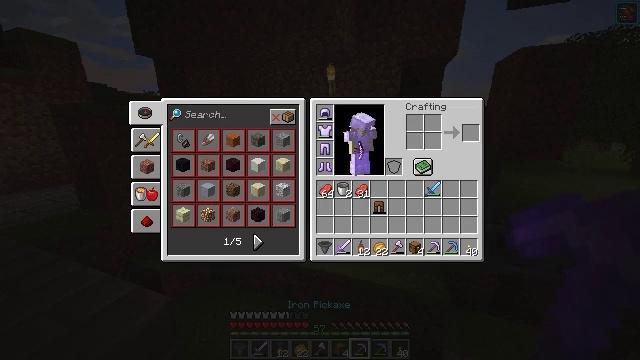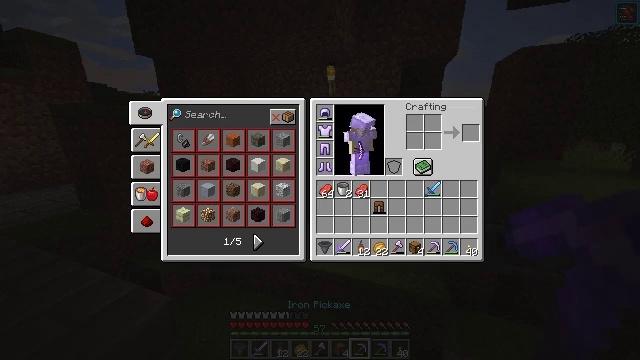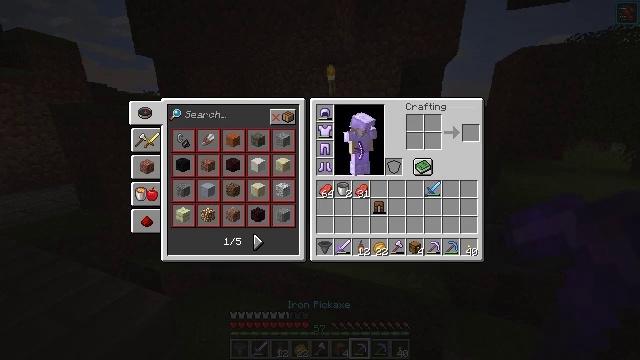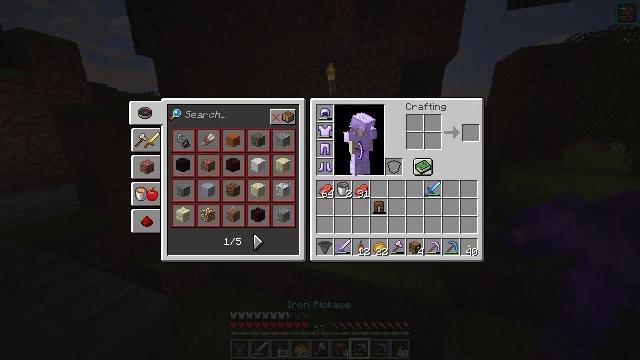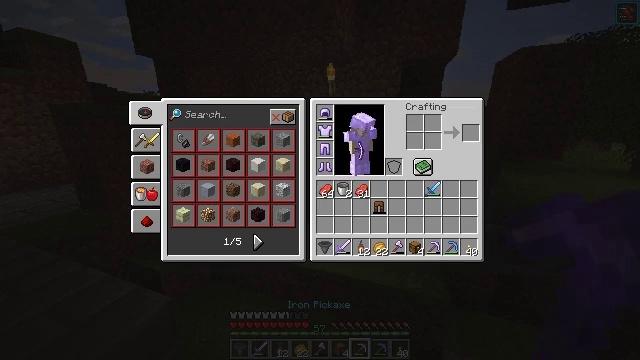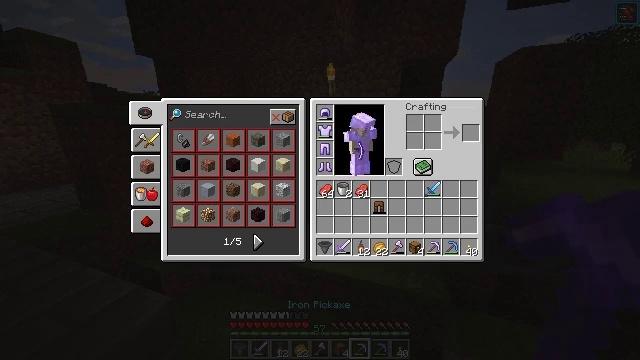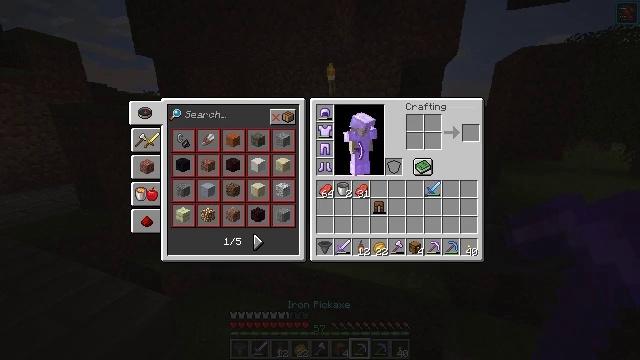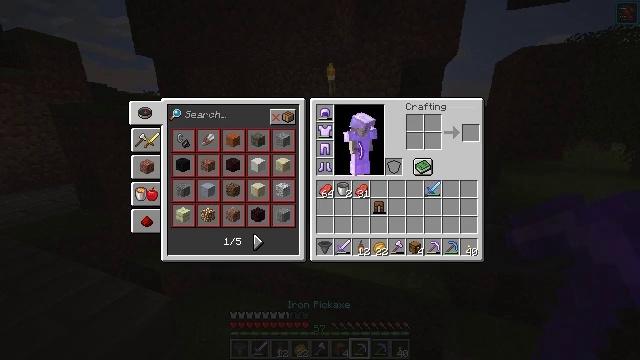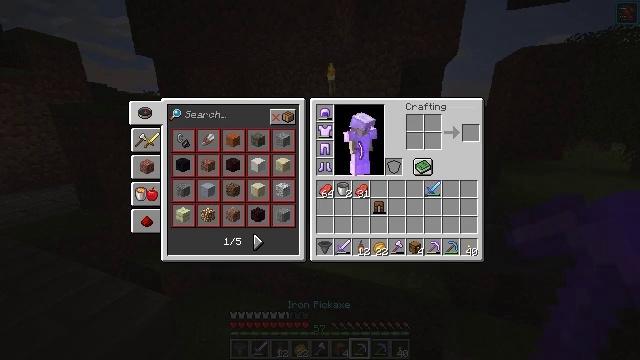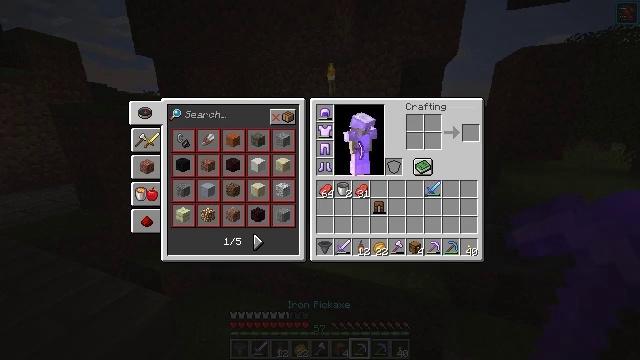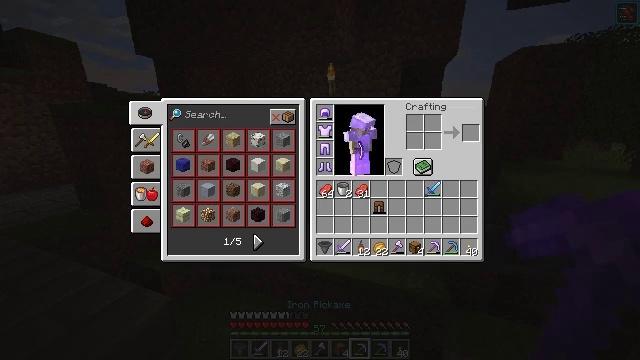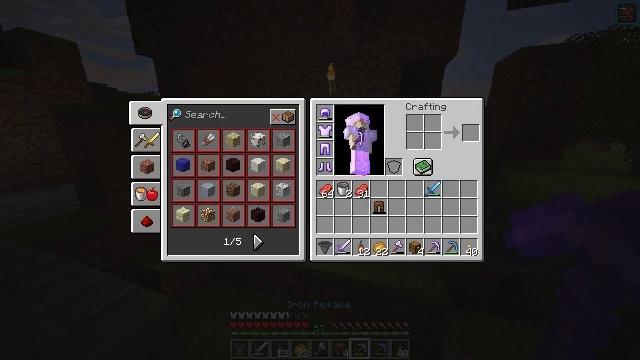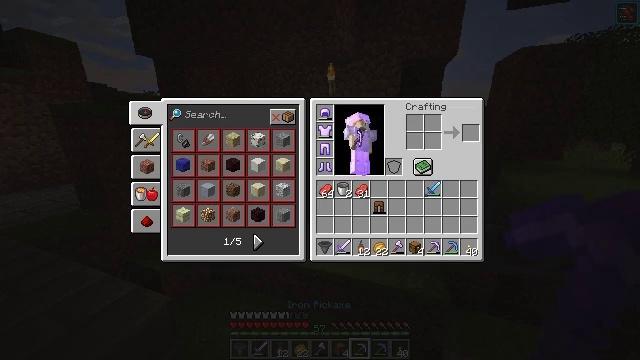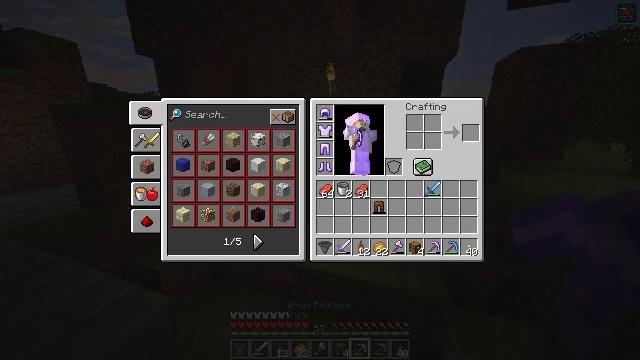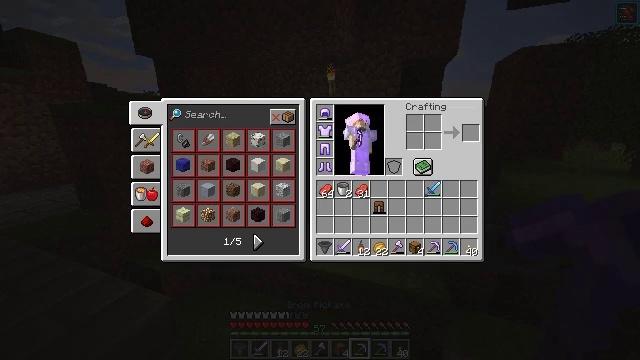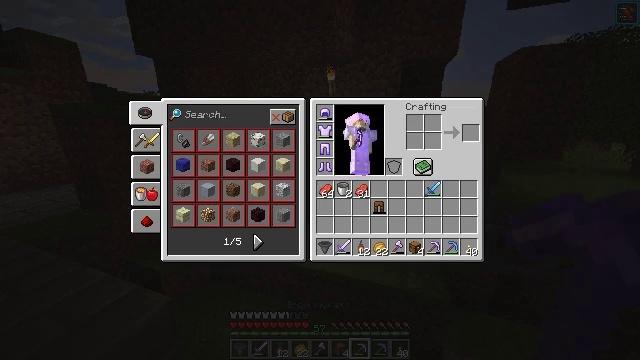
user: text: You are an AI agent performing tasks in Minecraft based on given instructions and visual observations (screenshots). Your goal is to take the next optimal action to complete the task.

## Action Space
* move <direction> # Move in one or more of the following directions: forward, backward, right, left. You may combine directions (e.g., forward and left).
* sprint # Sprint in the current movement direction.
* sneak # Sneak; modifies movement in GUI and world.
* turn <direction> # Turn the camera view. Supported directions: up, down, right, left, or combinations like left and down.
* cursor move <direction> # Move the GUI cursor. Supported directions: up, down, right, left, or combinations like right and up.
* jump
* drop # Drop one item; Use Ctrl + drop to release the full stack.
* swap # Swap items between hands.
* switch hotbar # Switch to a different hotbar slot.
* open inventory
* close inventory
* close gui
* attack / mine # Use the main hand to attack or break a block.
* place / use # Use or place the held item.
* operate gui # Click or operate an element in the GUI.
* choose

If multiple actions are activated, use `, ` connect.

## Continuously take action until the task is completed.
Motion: motion action
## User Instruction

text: Break the dropper block.
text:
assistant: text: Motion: no_op
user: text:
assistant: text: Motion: no_op
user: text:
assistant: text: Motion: no_op
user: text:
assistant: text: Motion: no_op
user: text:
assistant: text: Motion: no_op
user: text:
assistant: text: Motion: no_op
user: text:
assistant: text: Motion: no_op
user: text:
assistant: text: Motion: no_op
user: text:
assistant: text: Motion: no_op
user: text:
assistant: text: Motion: no_op
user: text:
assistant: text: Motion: cursor move left
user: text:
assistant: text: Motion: cursor move left
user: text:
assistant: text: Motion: cursor move left
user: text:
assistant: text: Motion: operate gui
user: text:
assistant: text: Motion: operate gui
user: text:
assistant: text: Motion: no_op
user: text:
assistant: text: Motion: close gui
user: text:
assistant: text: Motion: open inventory
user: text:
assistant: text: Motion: no_op
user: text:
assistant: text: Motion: turn right and down
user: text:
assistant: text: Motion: turn right and down
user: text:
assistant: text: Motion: turn right and down
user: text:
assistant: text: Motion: no_op
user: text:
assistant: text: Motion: no_op
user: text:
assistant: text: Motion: no_op
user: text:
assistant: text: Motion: no_op
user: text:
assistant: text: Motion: no_op
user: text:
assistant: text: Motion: no_op
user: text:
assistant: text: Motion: no_op
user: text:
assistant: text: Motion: no_op